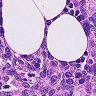
Metastatic tissue present: no